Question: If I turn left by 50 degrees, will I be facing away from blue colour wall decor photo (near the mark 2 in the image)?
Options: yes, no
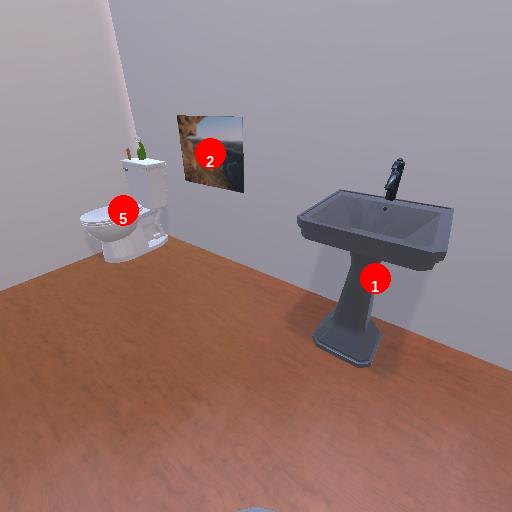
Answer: yes